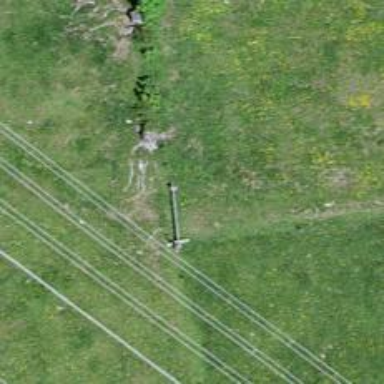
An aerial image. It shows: Path covered with grass.